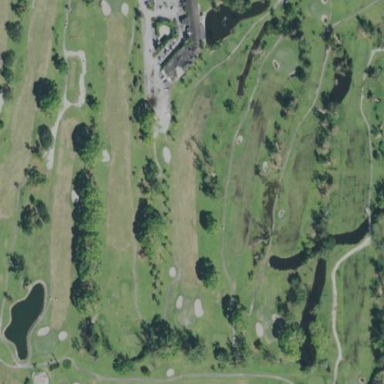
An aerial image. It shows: Golf course surrounded by greenery.